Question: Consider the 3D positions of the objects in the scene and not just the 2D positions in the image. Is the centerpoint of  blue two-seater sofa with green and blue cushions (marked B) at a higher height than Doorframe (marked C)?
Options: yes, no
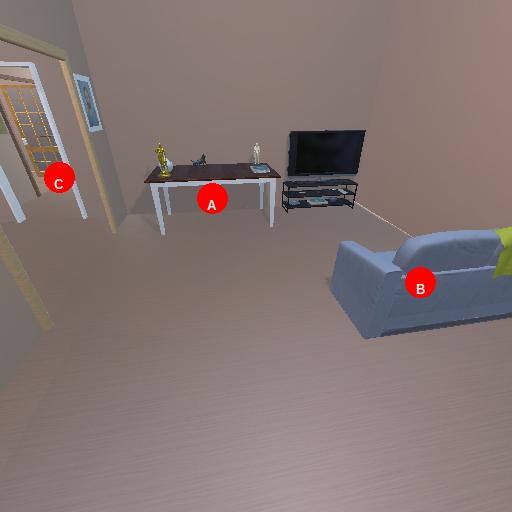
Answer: yes